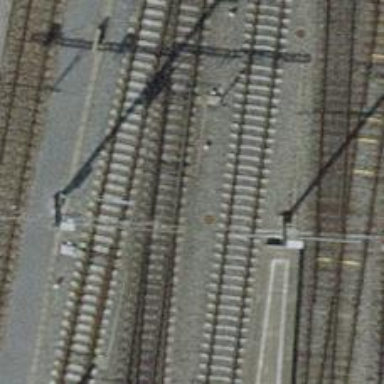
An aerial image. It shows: Railway siding with one electrified track and contact line for powering the train.